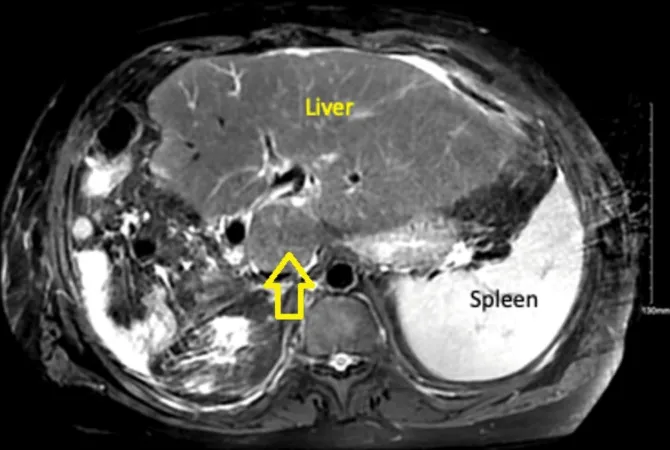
MRI abdomen with and without contrast showing compensatory hypertrophy of the left lobe of the liver with post-operative changes as a result of right hepatectomy and partial left lateral resection. There are multiple arterially enhancing lesions representing hepatic adenomas (yellow arrow).
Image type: radiology (mri)